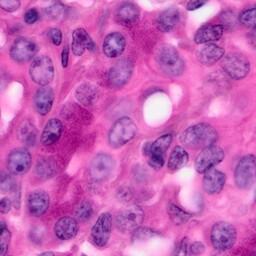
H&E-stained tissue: Pancreatic